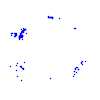
Particle: kaon